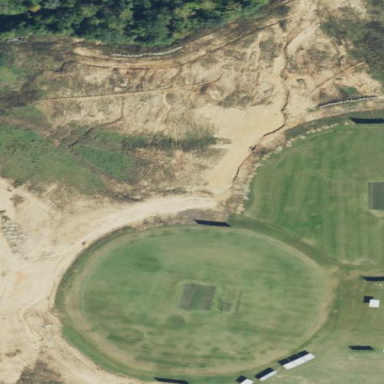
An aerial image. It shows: Cricket pitch in leisure land area.